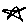
Label: star